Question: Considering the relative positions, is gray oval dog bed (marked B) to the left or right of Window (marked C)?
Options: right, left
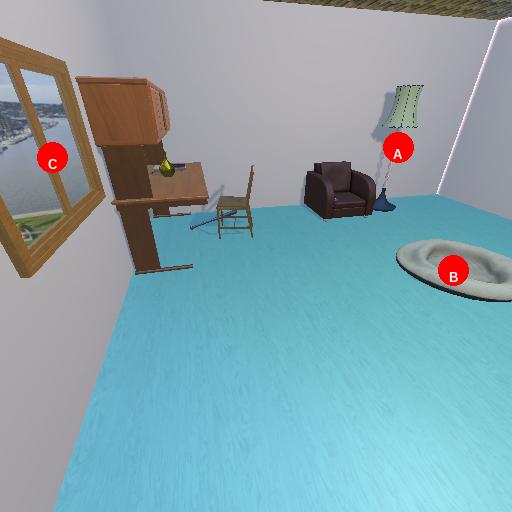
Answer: right